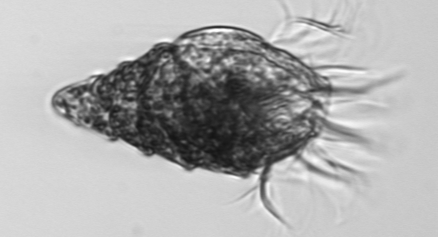
Label: Laboea_strobila